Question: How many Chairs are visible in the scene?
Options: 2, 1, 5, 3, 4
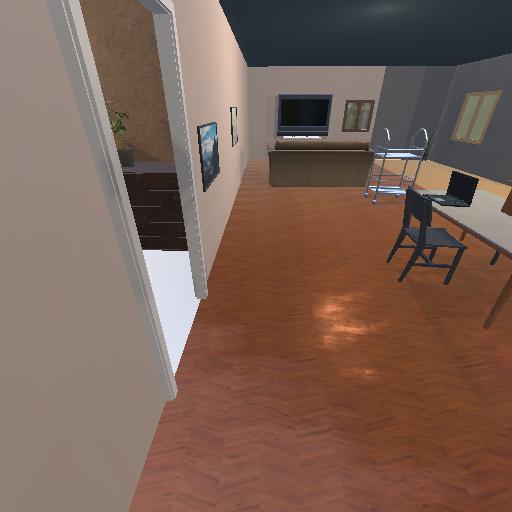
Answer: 2